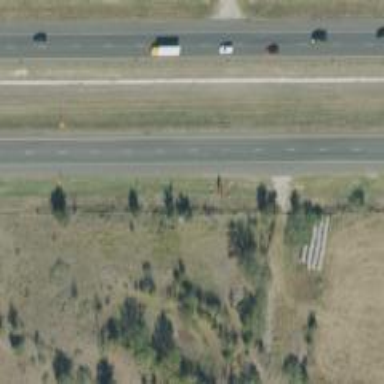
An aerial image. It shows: Expressway with asphalt surface classified as trunk highway.